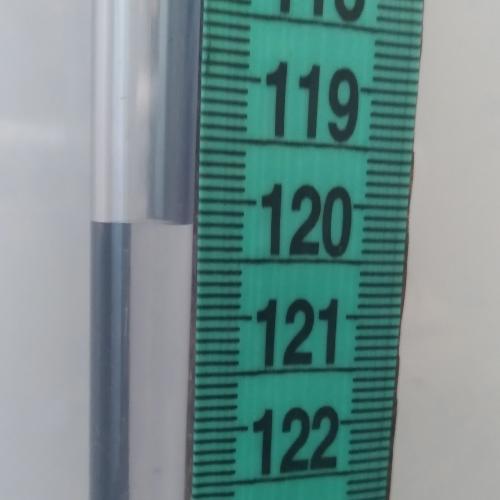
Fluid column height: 120.2 cm